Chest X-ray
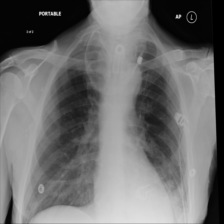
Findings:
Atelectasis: negative
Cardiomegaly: negative
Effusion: negative
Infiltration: positive
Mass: negative
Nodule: negative
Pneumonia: positive
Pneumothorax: negative
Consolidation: negative
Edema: negative
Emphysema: negative
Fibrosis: negative
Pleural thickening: negative
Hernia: negative